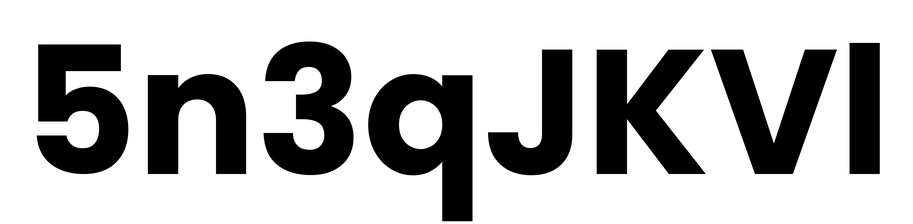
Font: Poppins-Bold